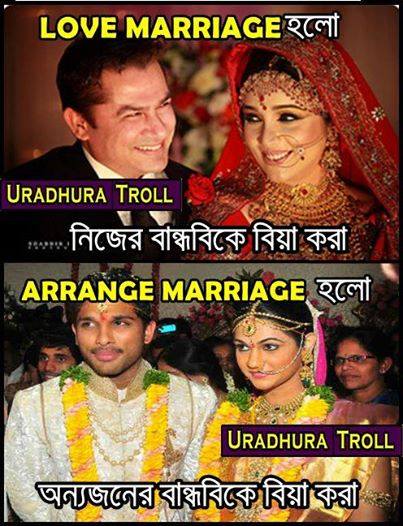
Caption: LOVE MARRIAGE হলো নিজের বান্ধবিকে বিয়া করা ARRANGE MARRIAGE হলো অন্যজনের বান্দবিকে বিয়া করা
Label: non-hate